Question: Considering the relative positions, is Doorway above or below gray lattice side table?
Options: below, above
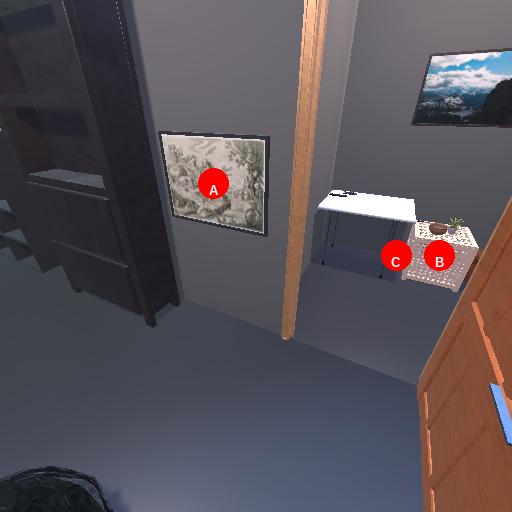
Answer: below